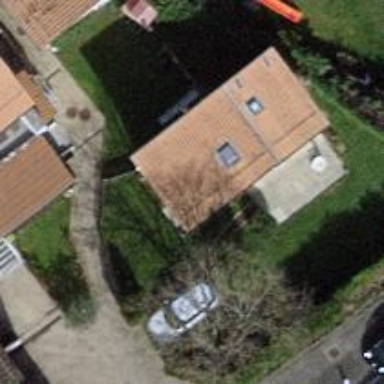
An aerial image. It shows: Garden enclosed by fence.